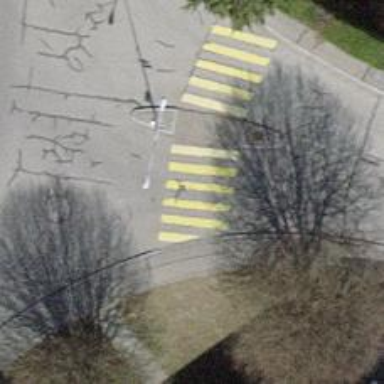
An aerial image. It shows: Marked footway crossing with central island.